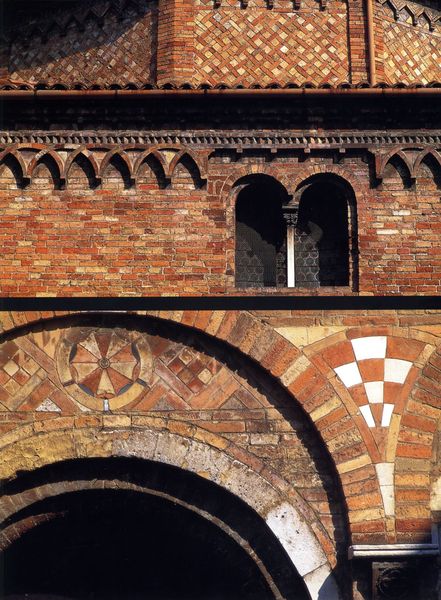
Titel: Chiesa di San Sepolcro der Basilika Santo Stefano in Bologna
Standort: Bologna (EU - I)
Schlagwörter: schatten, weiß, ausschnitt, fenster, säule, gebäude, rot, muster, architektur, stein, steine, kreis, bogen, fassade, italien, ziegel, backstein, rundbogen, detail, verzierung, tor, bögen, torbogen, mosaik, zwickel, intarsien, sims, ziegelsteine, gesims, klinker, gotisch, rosette, florenz, platten, durchfahrt, butzen, zeigelsteine, renaissence